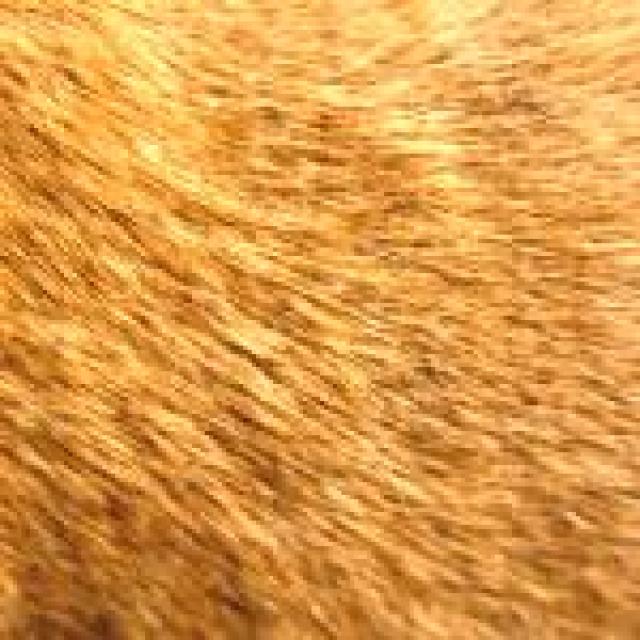
Healthy canine skin — no visible lesions, inflammation, or abnormalities. The skin and coat appear normal.